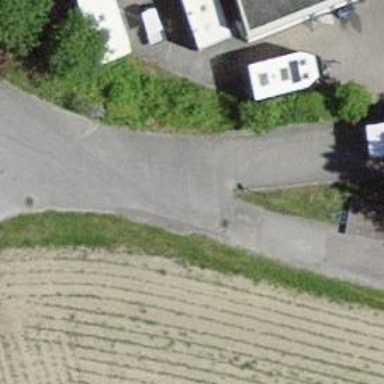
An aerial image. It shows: Residential road with fine gravel surface.